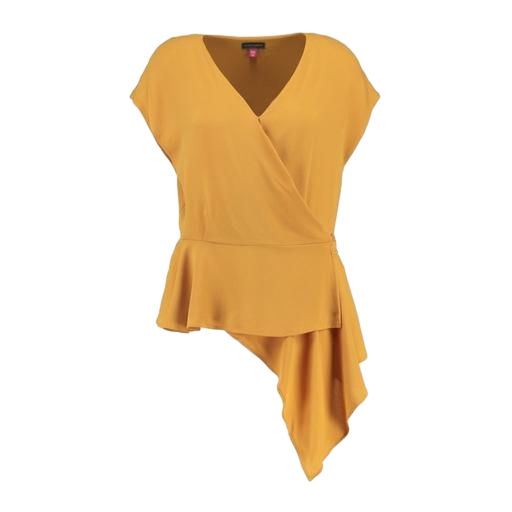
asymmetrical top only macy, yellow layered top only macy, short-sleeve top only macy, white background